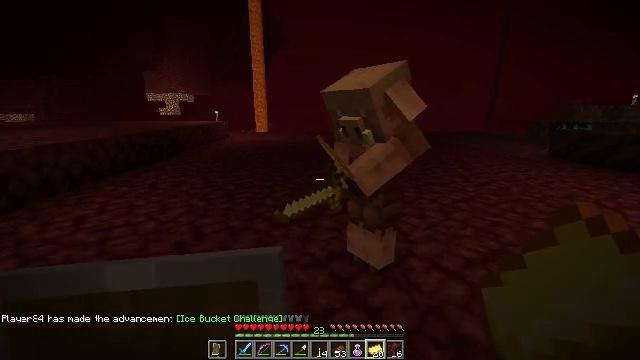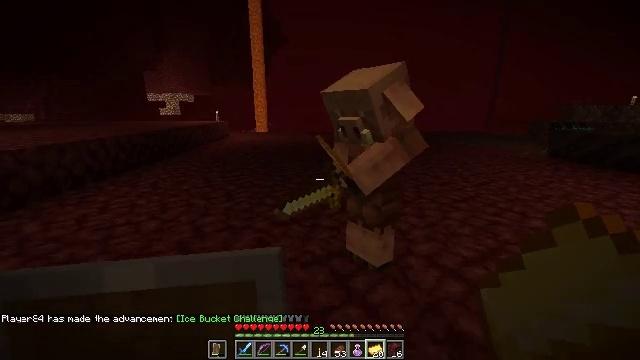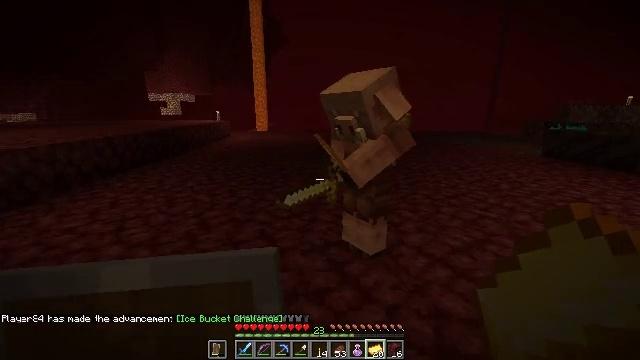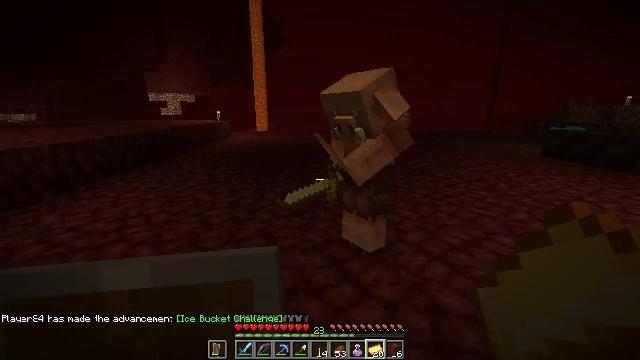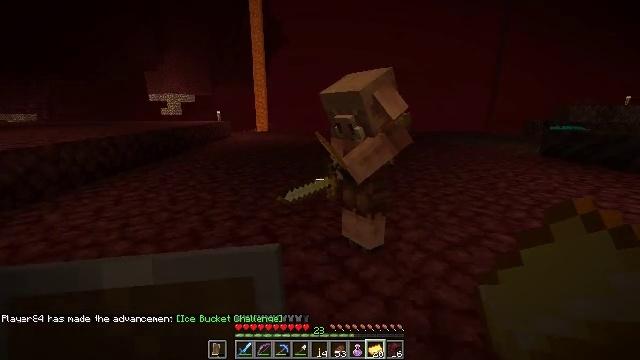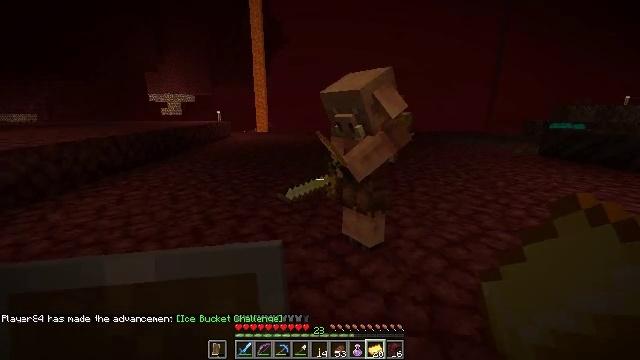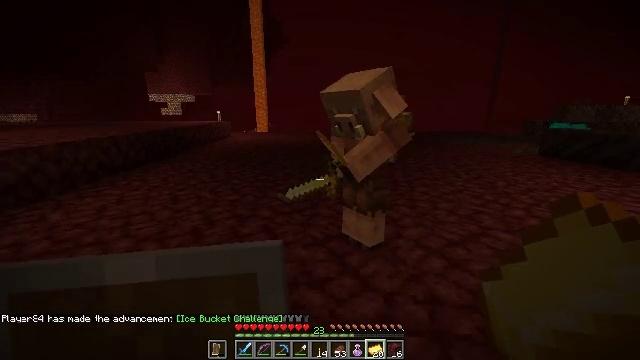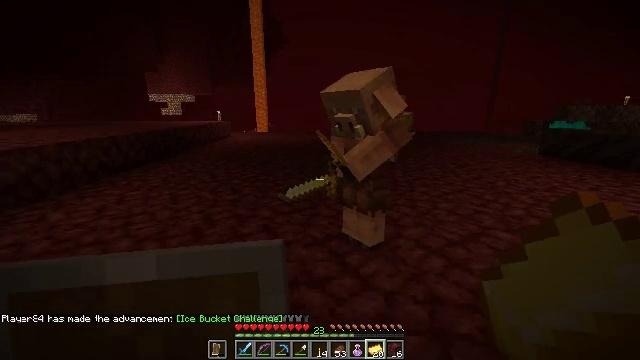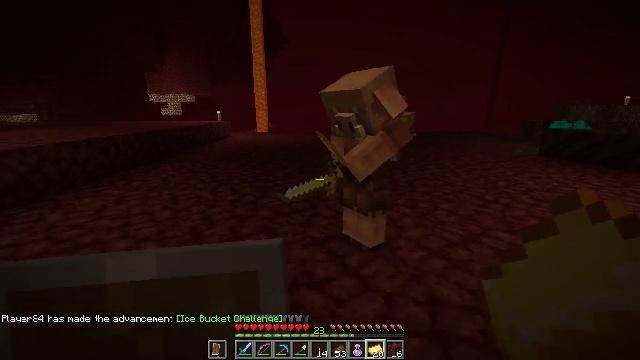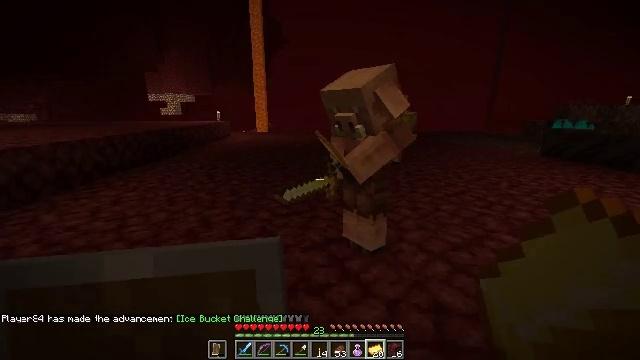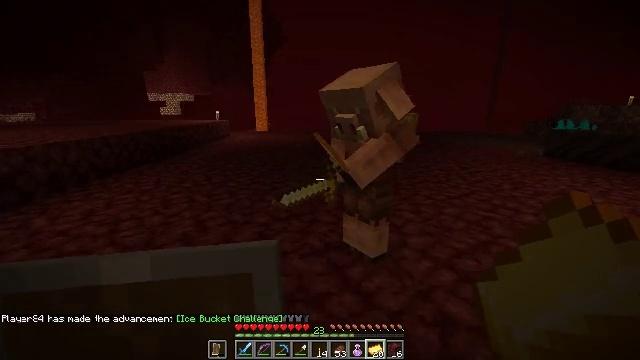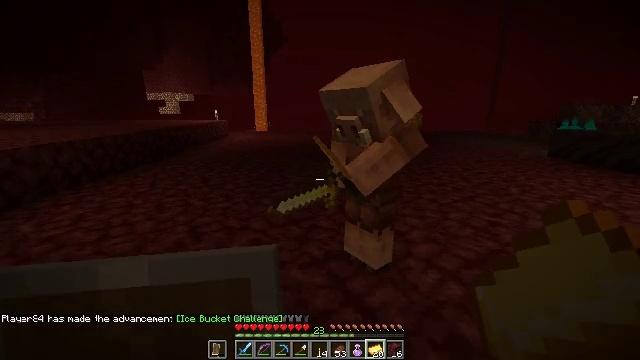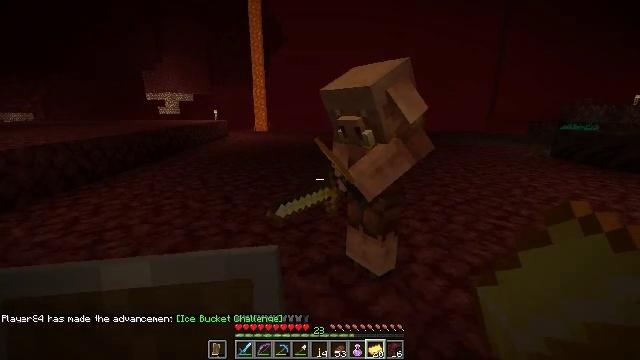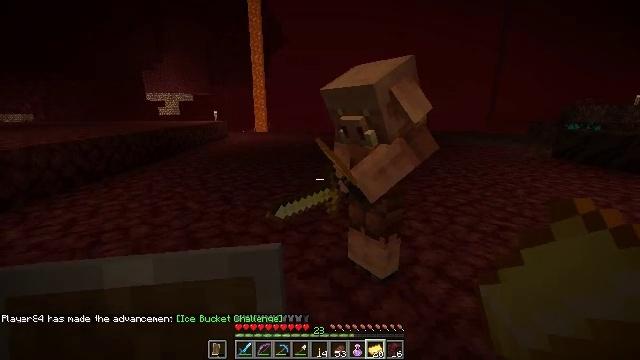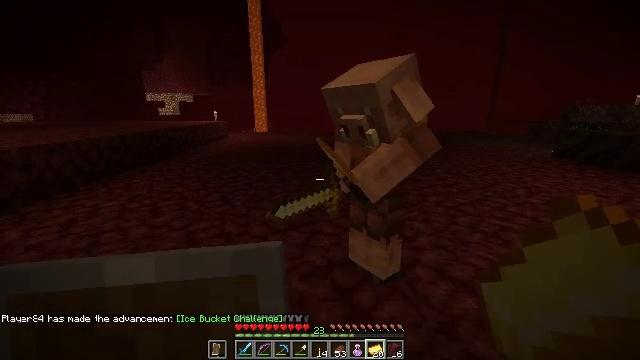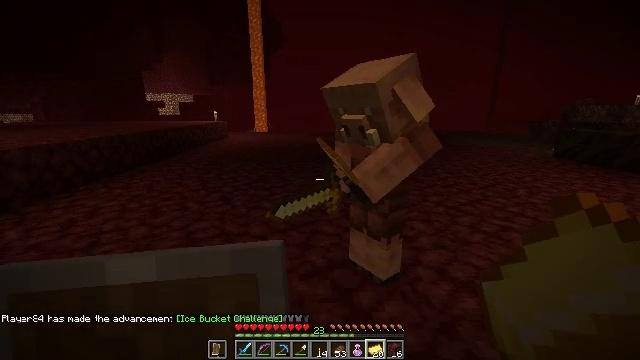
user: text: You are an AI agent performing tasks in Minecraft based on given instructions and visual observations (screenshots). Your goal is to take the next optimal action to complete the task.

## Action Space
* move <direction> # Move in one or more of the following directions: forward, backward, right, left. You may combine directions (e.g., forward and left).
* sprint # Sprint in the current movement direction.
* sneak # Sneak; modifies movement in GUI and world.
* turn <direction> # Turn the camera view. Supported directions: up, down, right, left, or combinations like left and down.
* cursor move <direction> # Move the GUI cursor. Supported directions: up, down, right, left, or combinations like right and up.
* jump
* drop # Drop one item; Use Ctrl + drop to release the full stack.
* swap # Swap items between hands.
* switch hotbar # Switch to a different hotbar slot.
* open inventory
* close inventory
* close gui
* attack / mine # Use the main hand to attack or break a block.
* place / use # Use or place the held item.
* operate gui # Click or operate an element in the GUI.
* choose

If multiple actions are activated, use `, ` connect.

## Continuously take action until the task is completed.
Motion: motion action
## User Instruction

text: Remove a gold ingot from the inventory.
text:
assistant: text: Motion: move back
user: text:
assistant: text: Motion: no_op
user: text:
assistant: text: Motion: no_op
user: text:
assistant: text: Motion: no_op
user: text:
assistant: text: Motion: no_op
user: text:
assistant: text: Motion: no_op
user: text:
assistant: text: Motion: no_op
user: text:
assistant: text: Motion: move forward
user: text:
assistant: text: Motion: move forward
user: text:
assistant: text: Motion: move forward
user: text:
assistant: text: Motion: no_op
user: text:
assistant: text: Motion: no_op
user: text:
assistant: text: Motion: no_op
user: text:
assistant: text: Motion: no_op
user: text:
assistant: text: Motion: no_op
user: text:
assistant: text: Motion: no_op
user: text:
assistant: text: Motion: no_op
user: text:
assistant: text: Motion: no_op
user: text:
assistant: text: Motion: no_op
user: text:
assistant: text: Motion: no_op
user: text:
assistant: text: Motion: no_op
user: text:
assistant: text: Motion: no_op
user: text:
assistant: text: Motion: no_op
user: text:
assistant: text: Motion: no_op
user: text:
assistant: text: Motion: no_op
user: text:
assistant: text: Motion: no_op
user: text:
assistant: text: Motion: no_op
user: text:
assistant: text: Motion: no_op
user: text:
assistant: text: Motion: no_op
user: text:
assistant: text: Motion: no_op